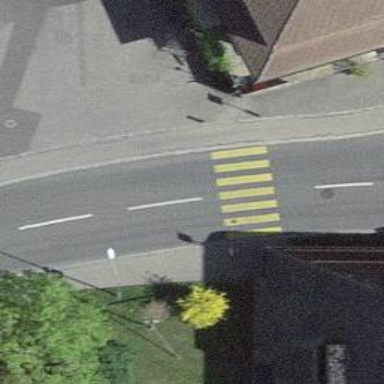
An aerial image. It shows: Uncontrolled zebra crossing on the road.